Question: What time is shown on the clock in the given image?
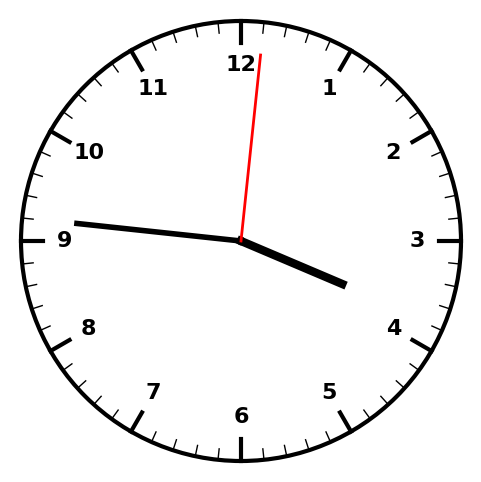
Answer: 03:46:01